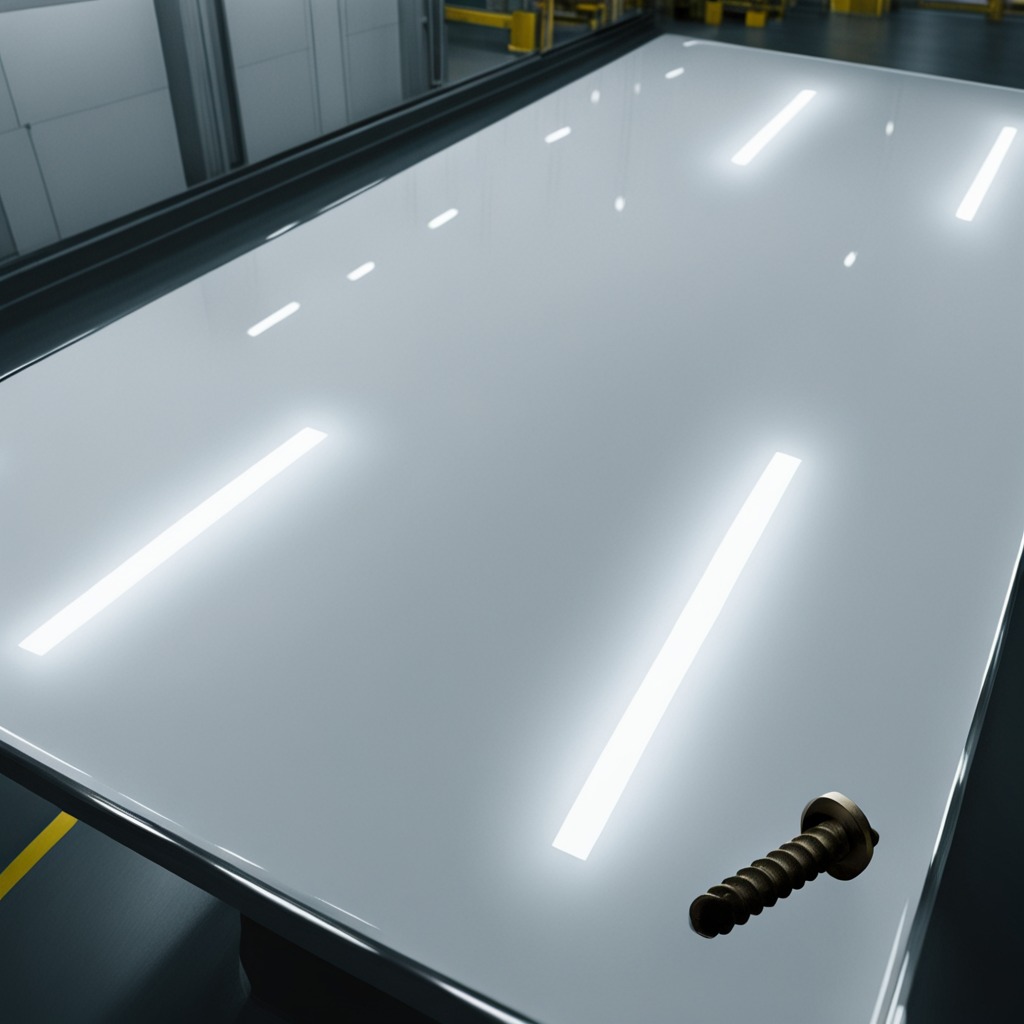
A metal screw is lying on the table.